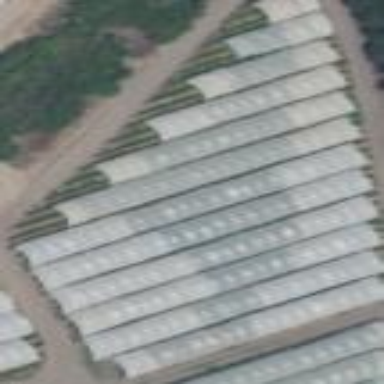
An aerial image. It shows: Area dedicated to greenhouse horticulture.